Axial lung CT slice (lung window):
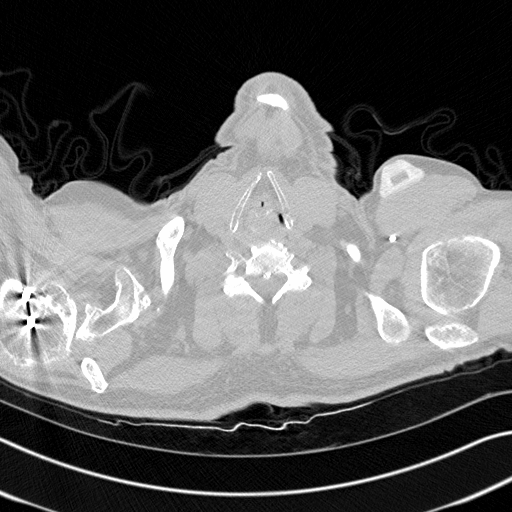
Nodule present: no